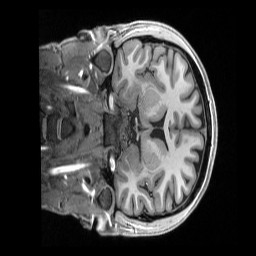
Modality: T1w
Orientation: coronal
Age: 24
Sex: male
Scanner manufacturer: siemens
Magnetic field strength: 3 T
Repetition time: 2.5 s
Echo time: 0.00296 s